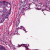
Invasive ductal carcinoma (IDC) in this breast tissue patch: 0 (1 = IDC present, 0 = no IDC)